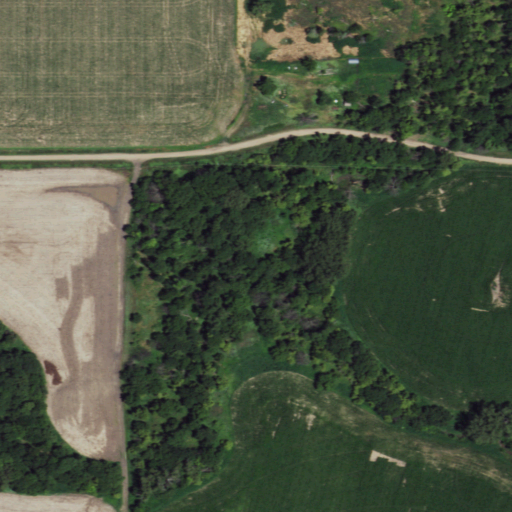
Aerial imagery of valley in Kansas named Rock Draw containing cultivated crops, woody wetlands, grassland, open development, deciduous forest, and low intensity development